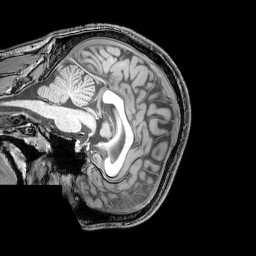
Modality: T1w
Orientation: sagittal
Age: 24
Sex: male
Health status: healthy
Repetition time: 0.081 s
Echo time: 0.037 s